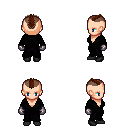
a pixel art fantasy rpg character, female body template, human, light skin, gray robe, magenta pants, brown short mohawk hairstyle, metal gloves, black shoes, four views (front, back, left, right), 2x2 character sprite sheet, small pixel art, hard edges, no anti-aliasing